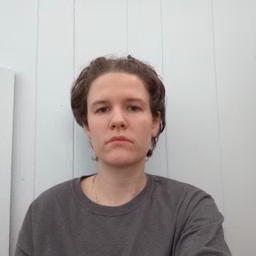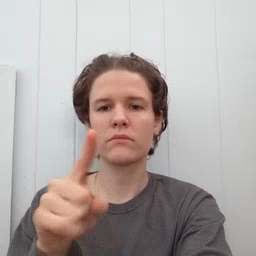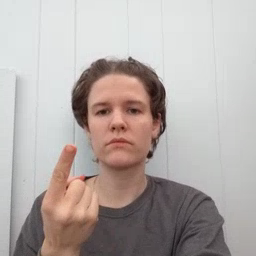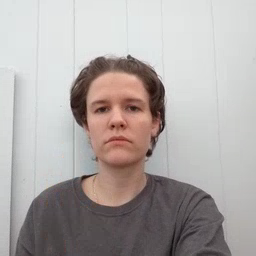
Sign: first